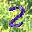
Label: 2